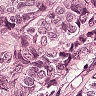
Metastatic tissue present: yes